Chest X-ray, AP view. Patient: 50 years old, sex F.
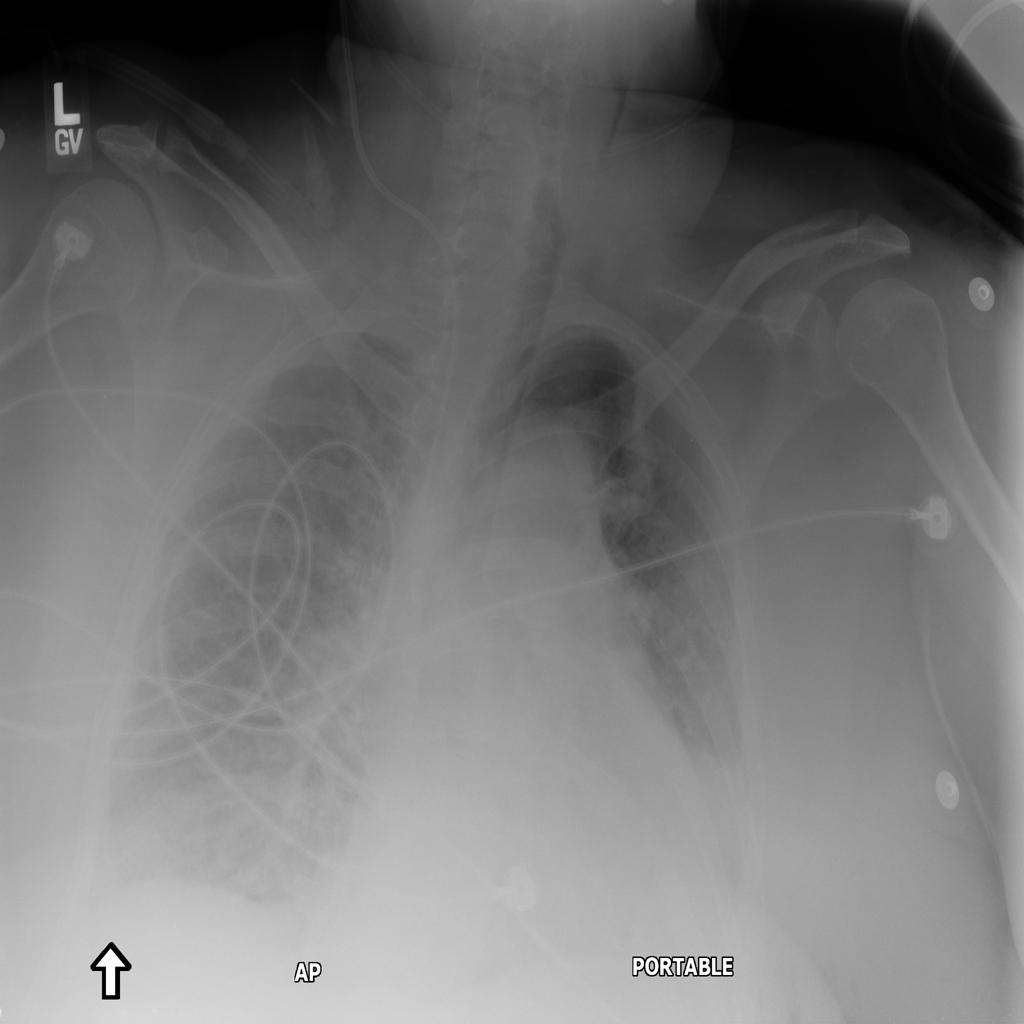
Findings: No Finding